Field crop: maize
Growth stage: 2
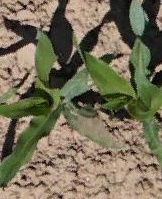
Species: maize